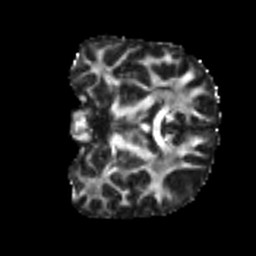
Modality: FA
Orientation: coronal
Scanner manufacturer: siemens
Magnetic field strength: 3 T
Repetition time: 4 s
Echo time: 0.0594 s